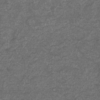
Label: not_dusty